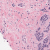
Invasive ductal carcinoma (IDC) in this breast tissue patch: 1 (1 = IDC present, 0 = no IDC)